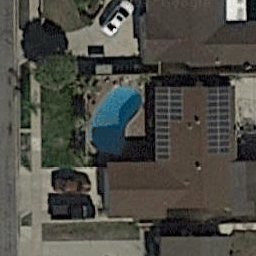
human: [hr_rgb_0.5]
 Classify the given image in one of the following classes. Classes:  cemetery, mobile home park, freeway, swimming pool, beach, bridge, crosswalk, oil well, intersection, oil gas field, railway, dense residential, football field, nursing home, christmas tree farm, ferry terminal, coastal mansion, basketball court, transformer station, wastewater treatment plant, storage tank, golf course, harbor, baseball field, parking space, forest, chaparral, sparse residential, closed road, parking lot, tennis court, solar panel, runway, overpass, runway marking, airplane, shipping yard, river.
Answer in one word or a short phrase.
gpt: swimming pool